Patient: sex F, age 71
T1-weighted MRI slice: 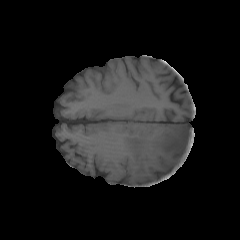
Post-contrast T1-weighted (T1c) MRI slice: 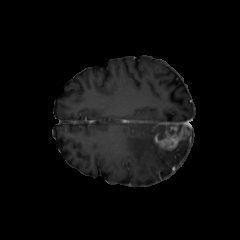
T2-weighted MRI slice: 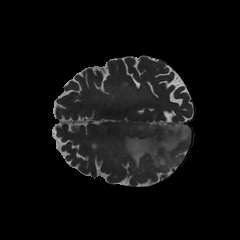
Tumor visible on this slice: yes
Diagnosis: Glioblastoma, IDH-wildtype
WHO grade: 4